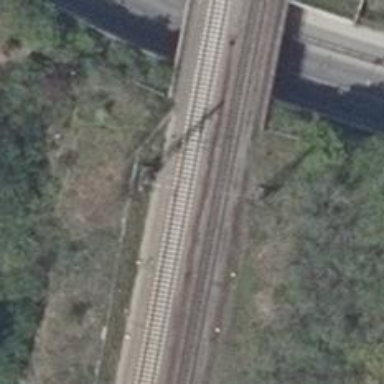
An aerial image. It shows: Railway signal.